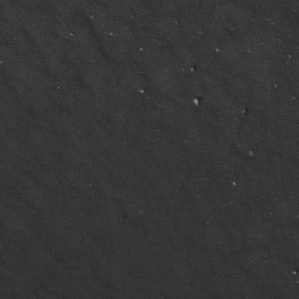
Label: non_frost